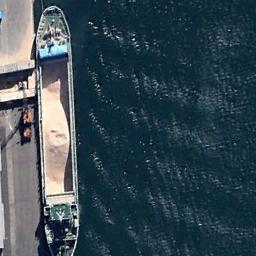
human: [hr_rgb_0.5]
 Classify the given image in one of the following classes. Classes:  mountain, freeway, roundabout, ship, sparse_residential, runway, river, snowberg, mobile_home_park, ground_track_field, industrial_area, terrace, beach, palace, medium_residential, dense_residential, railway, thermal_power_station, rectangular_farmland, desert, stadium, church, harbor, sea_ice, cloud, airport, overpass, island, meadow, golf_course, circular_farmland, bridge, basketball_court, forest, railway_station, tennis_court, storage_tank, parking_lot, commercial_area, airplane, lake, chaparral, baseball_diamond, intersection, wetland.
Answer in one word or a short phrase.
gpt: ship